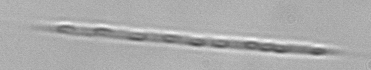
Label: Rhizosolenia